Question: From a rss feed i have either pubdate as well the timestamp:
'''
pubdate:
Thu, 03 May 2012 09:00:00 +0000
timestamp:
<PHONE>
'''
However when i insert it into the database it's always: 0000-00-00 ETC.
This is the query:
'''
$query = "INSERT INTO adafruit_articles VALUES ('', '$title', '$link', '$comments', '$timestamp', '$description', '$content')";
'''

Is my database set up correct?
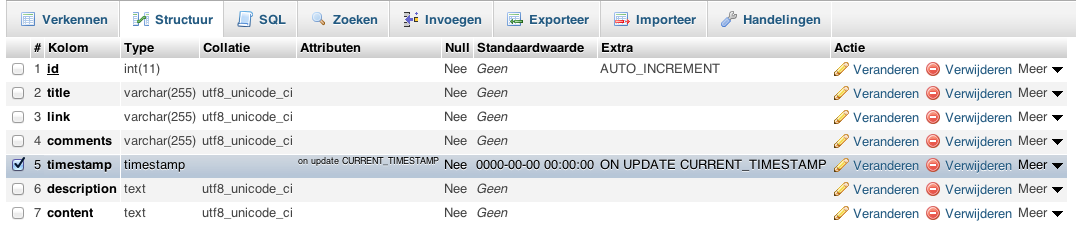
Answer: You need to convert it into a MySQL friendly format. Passing the timestamp to the 'date()' function makes this easy:
'''
echo date("Y-m-d H:i:s", <PHONE>);
'''
Or use the <URL> object:
'''
$date = new DateTime(<PHONE>);
echo $date->format('Y-m-d H:i:s');
'''